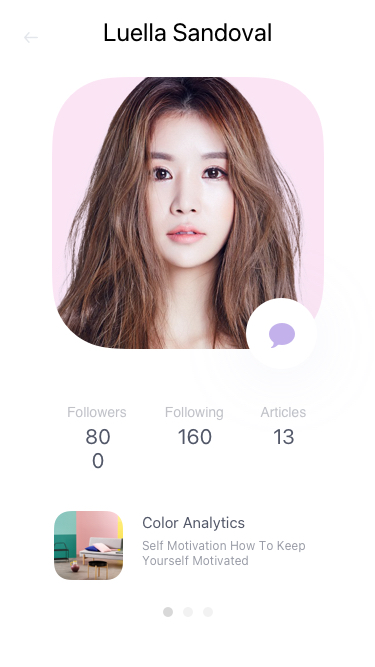
Text in this UI design:
Followers
800
Following
160
Articles
13
Luella Sandoval
Color Analytics
Self Motivation How To Keep Yourself Motivated